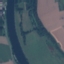
Land use / land cover class: River